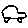
Label: car